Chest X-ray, PA view. Patient: 39 years old, sex F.
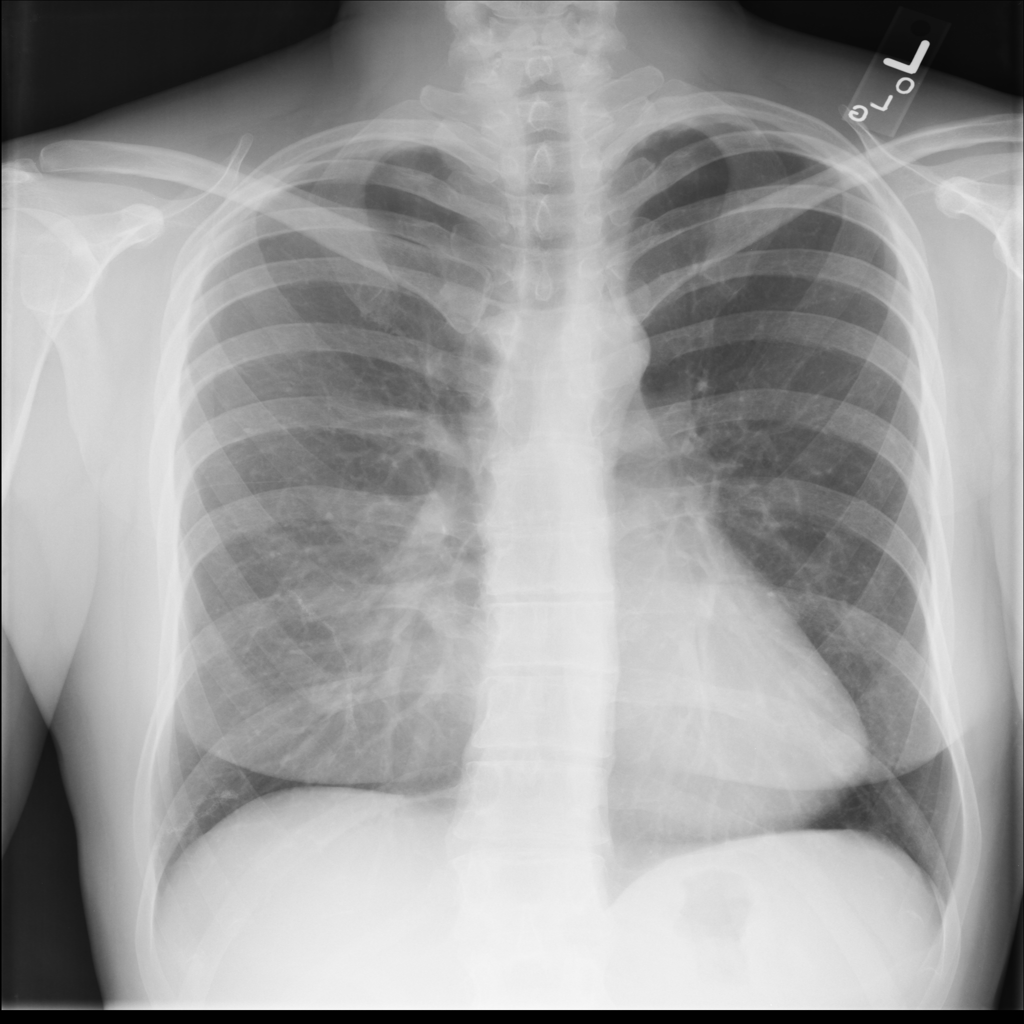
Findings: Atelectasis